Aerial crown-view tile of a tropical tree (Barro Colorado Island, Panama), acquired 20250715:
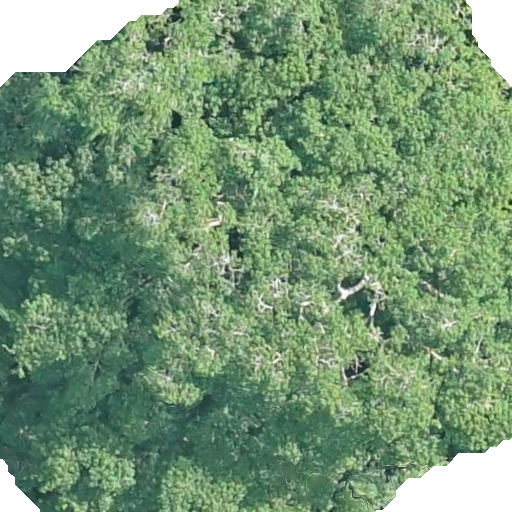
Species: Hura crepitans
GBIF accepted scientific name: Hura crepitans
Crown area: 504.658 m²